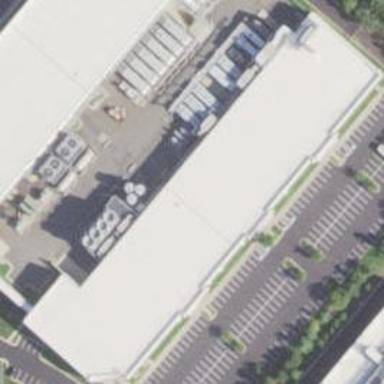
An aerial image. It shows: Data center building.